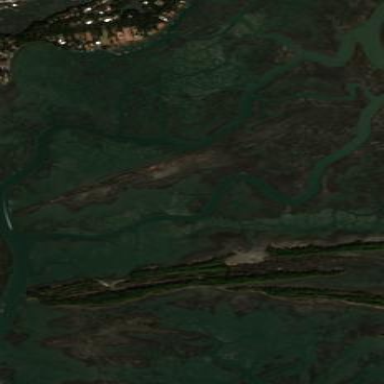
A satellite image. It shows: Island within saltmarsh wetland.